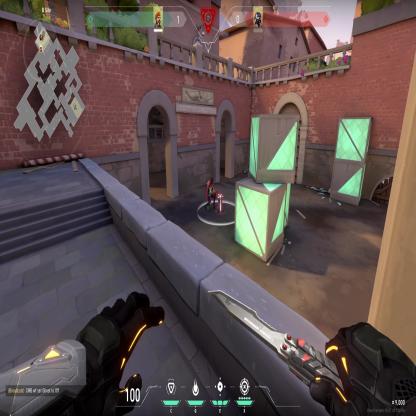
Label: planted spike ; enemy